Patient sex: F
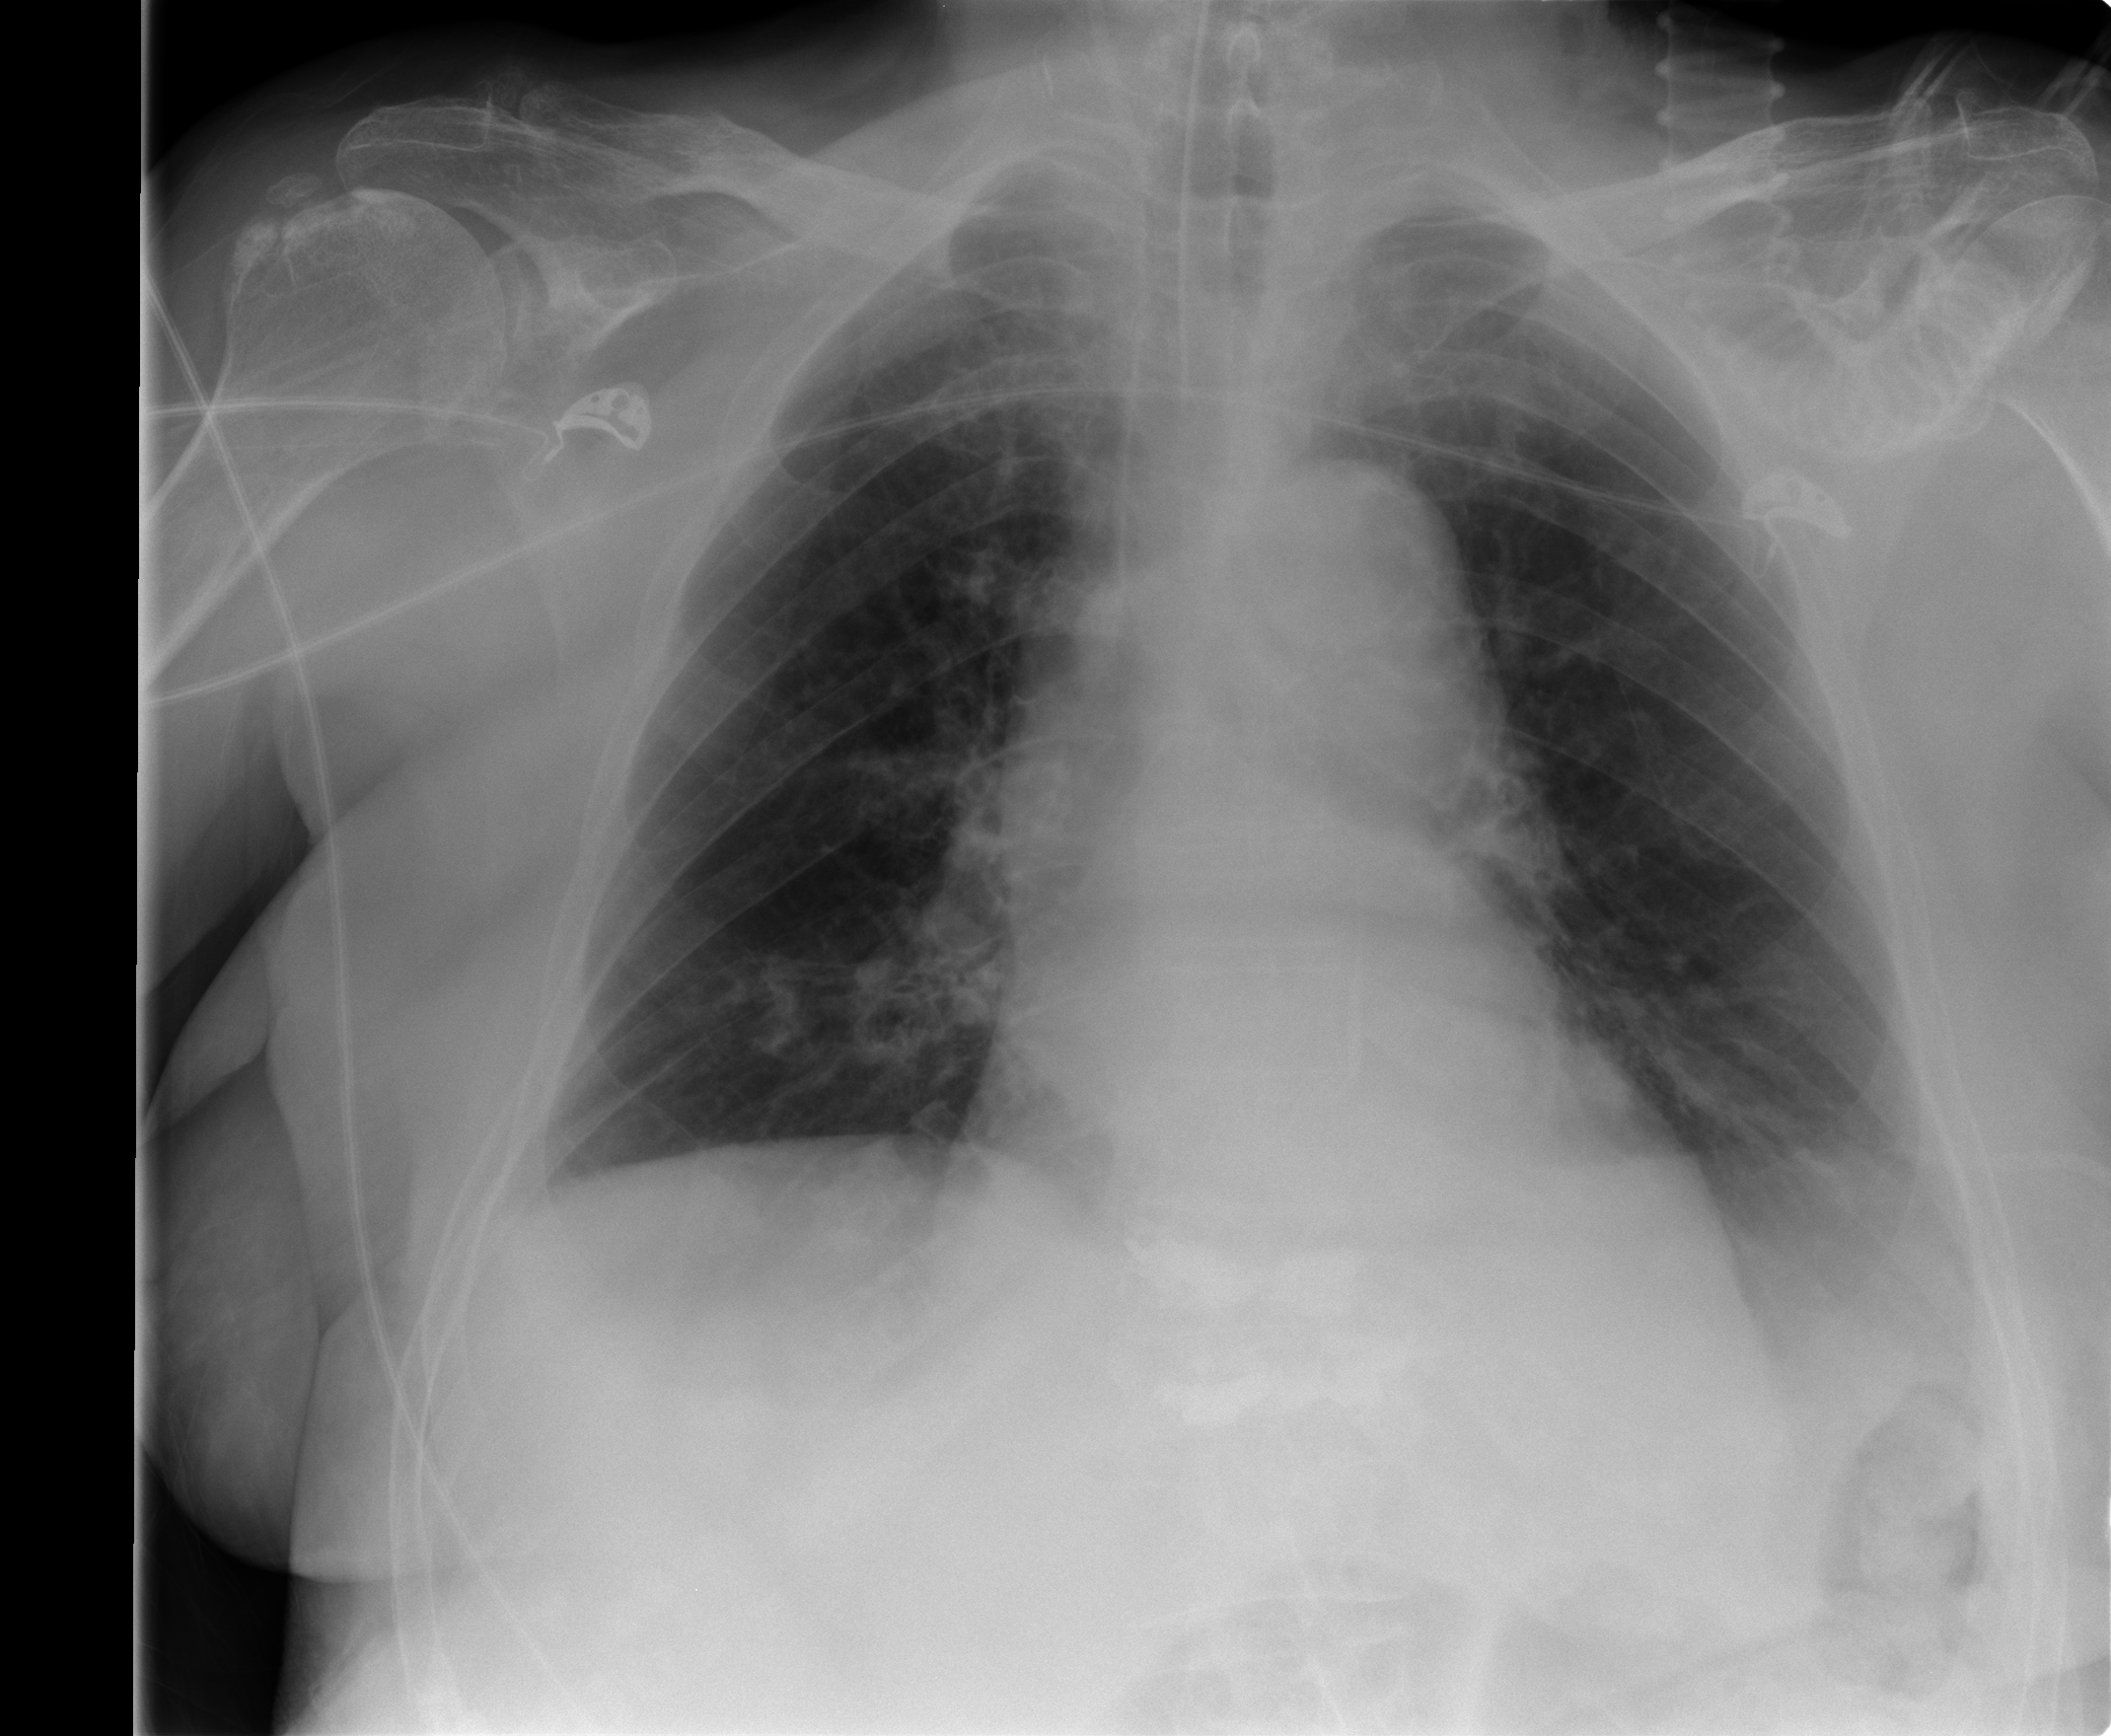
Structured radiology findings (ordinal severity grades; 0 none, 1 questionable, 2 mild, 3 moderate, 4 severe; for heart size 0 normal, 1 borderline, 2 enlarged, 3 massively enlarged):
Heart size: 0
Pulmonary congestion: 0
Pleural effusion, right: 0
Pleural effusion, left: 1
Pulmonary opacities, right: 0
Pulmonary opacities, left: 0
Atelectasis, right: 0
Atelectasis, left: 1